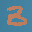
Label: 3